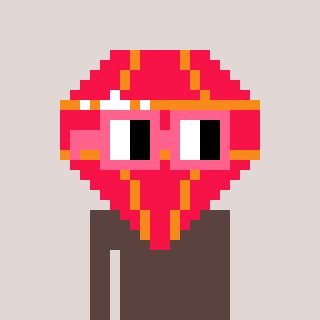
a pixel art character with square pink glasses, a red diamond-shaped head and a darkbrown-colored body on a warm background